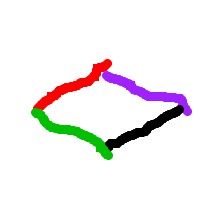
Shape: rhombus